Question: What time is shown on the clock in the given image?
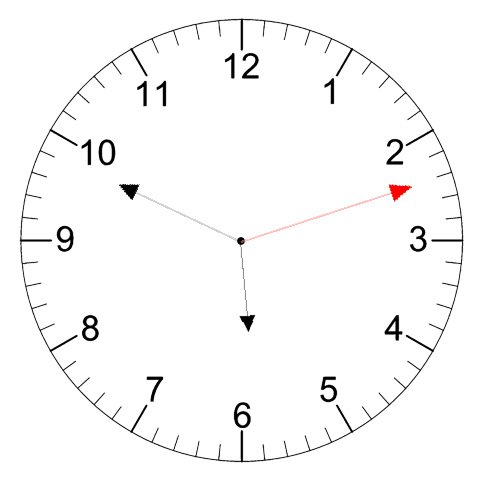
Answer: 05:49:12